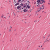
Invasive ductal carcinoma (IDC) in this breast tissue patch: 0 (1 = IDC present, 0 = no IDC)